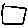
Label: square